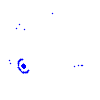
Particle: electron